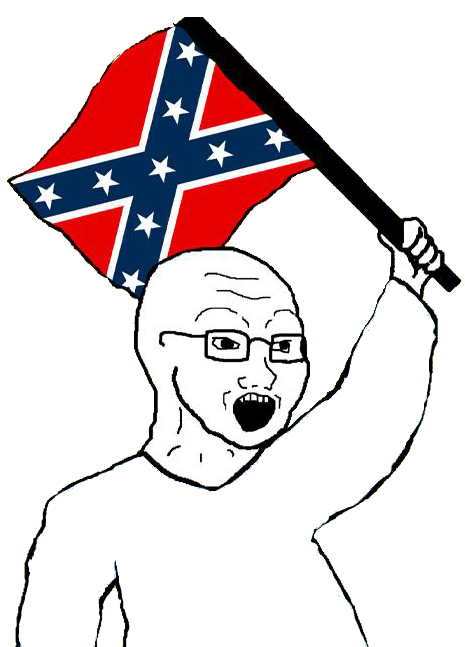
Label: 5_Soyjak